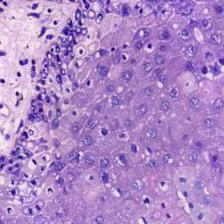
Diagnosis: OSCC